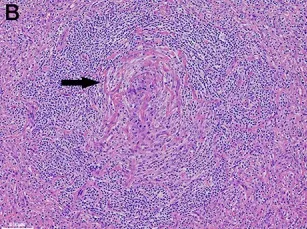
The mass generally exhibits a histologic structure of Castleman disease of hyaline-vascular type (HVCD). The mantle zone lymphocytes are concentrically arranged and impart an onion-skin-like appearance (B, C).
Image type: pathology (h&e)